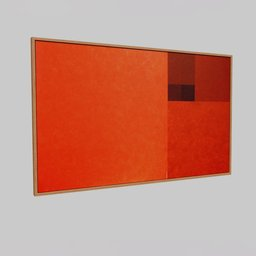
Label: decoration